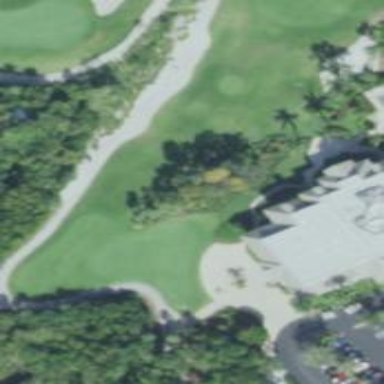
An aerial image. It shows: View of golf hole.